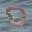
Label: 0